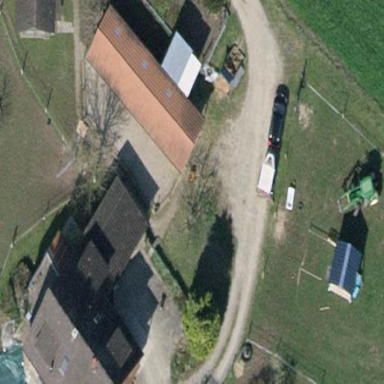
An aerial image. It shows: Shed.